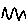
Label: zigzag